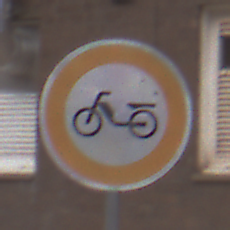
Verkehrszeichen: VerbotMofas
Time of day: MorningAfternoon
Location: Outdoor (Urban)
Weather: Overcast
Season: NotSpecified
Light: Natural